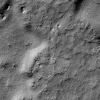
Atmospheric dust classification: not_dusty